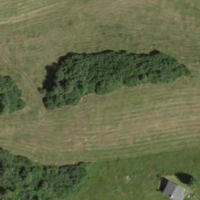
EUNIS habitat code: 24
Species observed at this site:
Adenostyles alpina